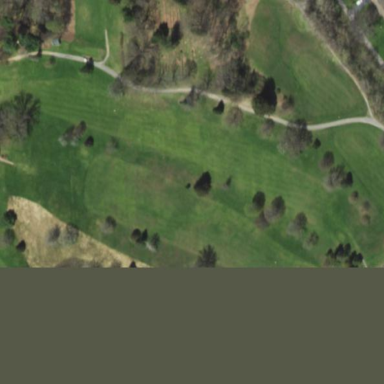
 place for golfing and leisure activities."